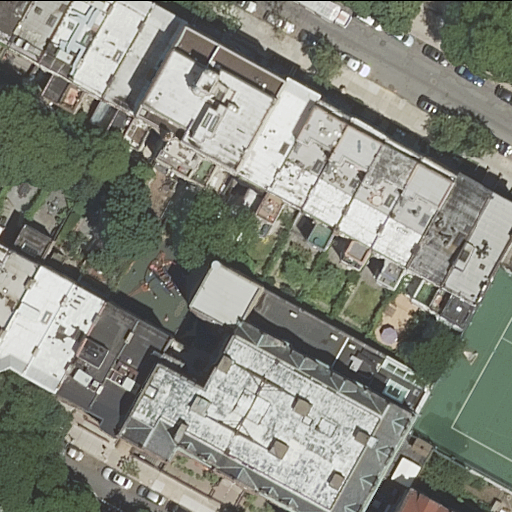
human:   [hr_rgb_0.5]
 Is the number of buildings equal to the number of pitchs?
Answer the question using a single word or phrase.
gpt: no

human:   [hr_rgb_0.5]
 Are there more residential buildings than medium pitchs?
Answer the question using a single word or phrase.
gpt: yes

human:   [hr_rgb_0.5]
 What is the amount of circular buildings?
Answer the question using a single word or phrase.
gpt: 0

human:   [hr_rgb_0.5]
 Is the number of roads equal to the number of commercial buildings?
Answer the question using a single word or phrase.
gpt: no

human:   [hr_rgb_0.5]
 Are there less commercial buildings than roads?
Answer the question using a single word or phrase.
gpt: yes

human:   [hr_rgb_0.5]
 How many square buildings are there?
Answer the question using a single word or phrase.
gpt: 0

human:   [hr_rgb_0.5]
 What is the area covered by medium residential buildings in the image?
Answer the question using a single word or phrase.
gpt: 3078m2

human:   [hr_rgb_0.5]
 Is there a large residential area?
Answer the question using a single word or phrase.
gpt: no

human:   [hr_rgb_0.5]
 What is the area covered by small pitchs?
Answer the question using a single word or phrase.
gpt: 1m2

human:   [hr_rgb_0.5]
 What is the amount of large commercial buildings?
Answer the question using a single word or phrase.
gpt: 0

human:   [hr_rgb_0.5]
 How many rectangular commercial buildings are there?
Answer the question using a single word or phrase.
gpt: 0

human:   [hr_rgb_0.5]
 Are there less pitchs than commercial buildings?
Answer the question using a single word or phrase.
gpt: no

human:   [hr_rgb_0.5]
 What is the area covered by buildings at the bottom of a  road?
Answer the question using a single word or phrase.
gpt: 4629m2

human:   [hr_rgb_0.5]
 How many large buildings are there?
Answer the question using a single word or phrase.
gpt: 2

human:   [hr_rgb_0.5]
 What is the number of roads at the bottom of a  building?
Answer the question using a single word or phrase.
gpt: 1

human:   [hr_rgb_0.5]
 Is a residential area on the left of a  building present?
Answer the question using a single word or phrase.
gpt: yes

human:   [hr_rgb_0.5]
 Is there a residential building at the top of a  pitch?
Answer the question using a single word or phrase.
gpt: yes

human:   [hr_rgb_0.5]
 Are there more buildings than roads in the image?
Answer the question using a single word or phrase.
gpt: yes

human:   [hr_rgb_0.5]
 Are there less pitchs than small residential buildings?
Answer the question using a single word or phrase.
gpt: yes

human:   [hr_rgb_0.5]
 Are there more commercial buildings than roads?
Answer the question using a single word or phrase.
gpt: no

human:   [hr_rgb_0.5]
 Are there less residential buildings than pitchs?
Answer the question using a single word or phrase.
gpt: no

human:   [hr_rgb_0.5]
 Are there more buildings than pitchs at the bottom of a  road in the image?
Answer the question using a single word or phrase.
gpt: yes

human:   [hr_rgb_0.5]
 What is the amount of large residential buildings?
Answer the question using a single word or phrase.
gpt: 2

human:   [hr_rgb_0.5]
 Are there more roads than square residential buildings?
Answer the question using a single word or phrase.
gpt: yes

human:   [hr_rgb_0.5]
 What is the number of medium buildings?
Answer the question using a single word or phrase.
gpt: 18

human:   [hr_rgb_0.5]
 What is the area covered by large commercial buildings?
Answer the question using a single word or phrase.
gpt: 0m2

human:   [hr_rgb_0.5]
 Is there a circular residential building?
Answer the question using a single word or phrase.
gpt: no

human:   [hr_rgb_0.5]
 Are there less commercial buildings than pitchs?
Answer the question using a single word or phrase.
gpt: yes

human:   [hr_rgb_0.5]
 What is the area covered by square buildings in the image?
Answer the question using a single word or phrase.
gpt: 0m2

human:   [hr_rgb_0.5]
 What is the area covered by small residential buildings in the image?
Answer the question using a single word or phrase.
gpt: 160m2

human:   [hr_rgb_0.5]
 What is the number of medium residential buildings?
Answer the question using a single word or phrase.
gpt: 18

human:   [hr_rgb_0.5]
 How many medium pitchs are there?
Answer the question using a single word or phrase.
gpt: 1

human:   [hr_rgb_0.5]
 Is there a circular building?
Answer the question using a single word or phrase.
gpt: no

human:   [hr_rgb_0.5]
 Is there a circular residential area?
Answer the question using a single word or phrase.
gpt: no

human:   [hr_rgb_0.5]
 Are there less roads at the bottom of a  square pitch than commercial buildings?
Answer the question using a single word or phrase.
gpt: no

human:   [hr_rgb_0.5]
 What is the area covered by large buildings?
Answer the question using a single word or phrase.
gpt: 2376m2